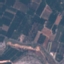
Label: PermanentCrop